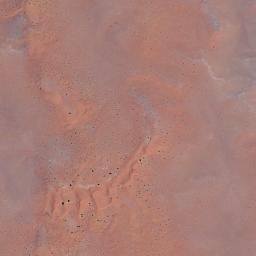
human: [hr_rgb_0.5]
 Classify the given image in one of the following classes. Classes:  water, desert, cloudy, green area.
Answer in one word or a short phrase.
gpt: desert